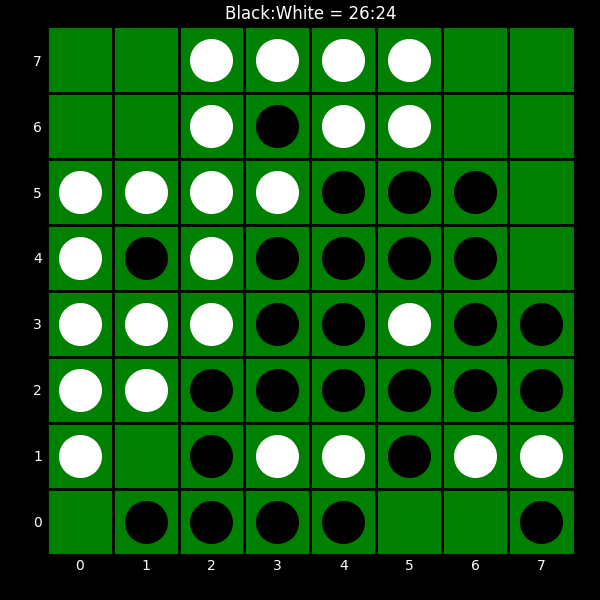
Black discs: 26
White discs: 24